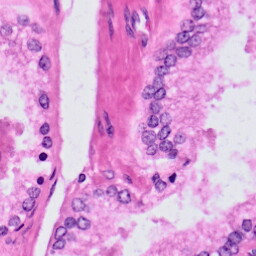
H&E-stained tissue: Prostate